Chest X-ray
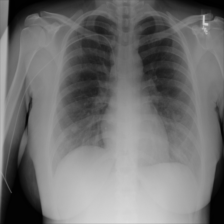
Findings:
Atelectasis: negative
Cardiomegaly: negative
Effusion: negative
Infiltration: negative
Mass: negative
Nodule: negative
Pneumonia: negative
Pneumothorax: negative
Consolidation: negative
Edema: negative
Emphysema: negative
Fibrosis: negative
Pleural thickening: negative
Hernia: negative